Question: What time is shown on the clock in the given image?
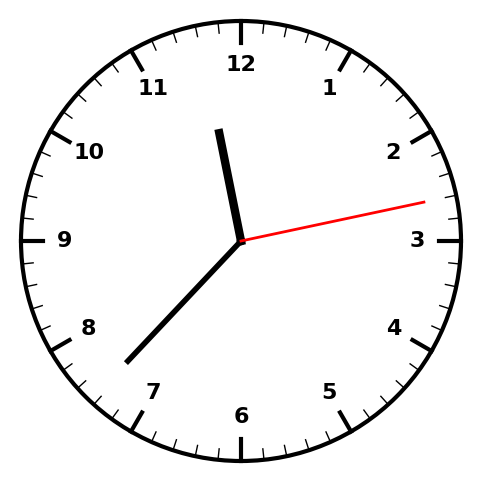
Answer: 11:37:13